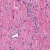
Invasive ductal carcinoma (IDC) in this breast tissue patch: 0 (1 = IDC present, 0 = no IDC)